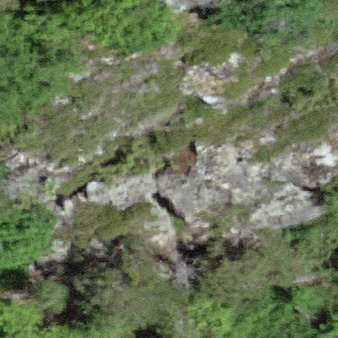
Label: other